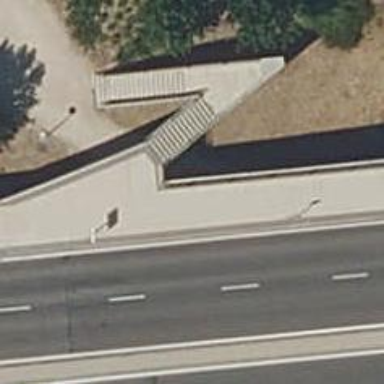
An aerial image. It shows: Bridge with steps and paving stones surface.